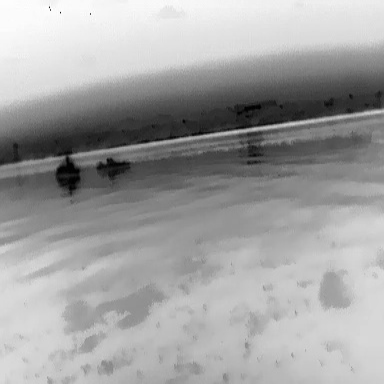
There are two objects shown in the infrared image, including a warship, and a canoe.